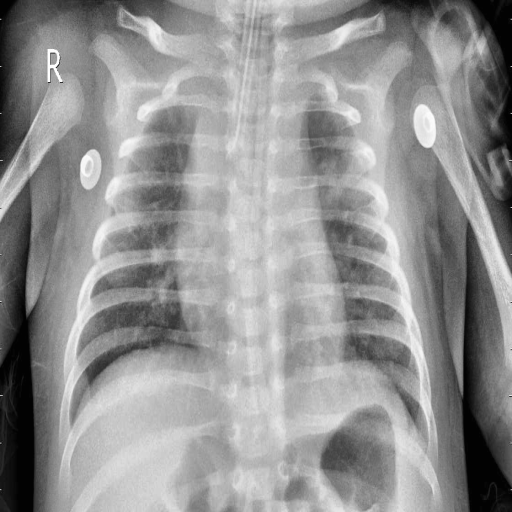
Finding: PNEUMONIA